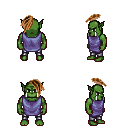
a pixel art fantasy rpg character, male body template, orc, green skin, chain tabard jacket, metal pants, brown long mohawk hairstyle, four views (front, back, left, right), 2x2 character sprite sheet, small pixel art, hard edges, no anti-aliasing